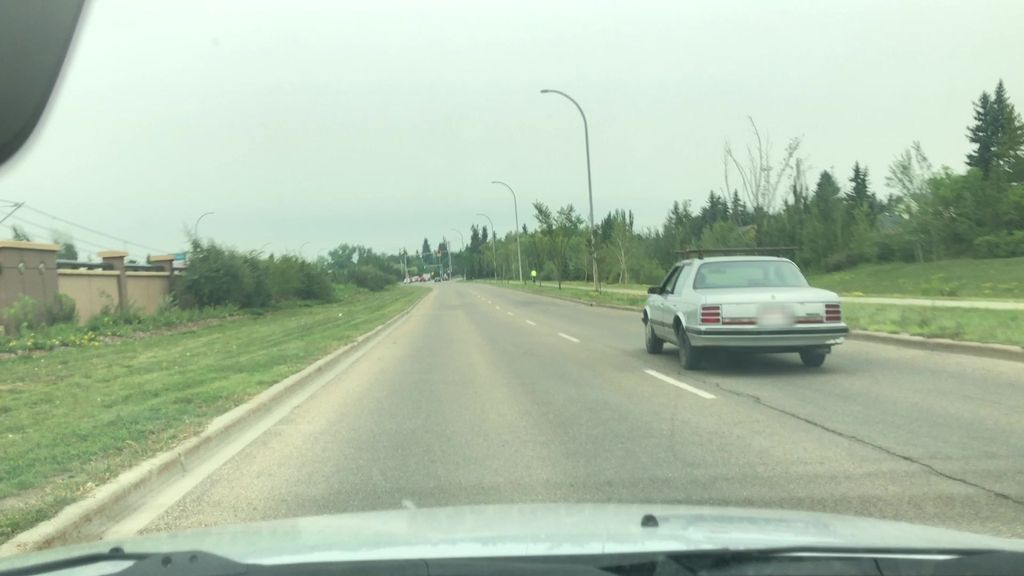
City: edmonton